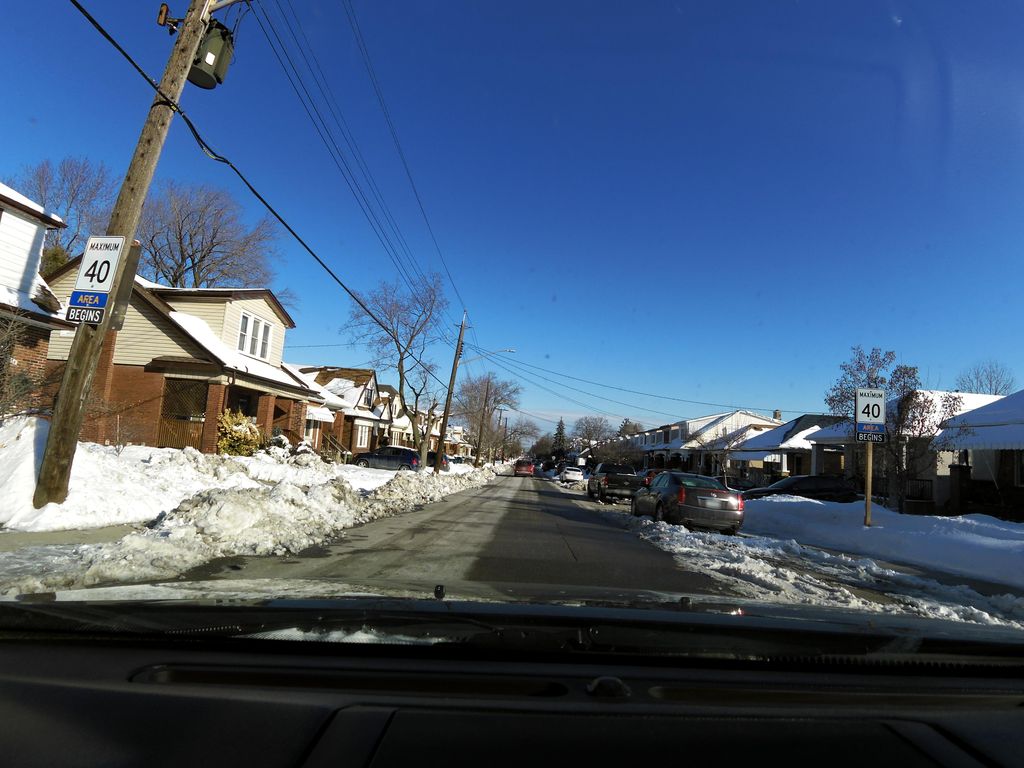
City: hamilton